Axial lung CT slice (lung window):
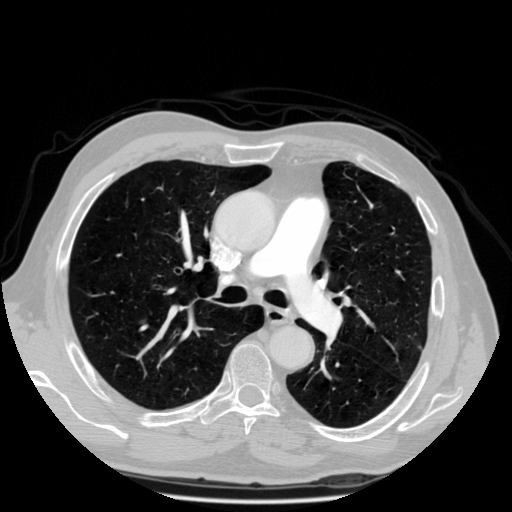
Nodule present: no